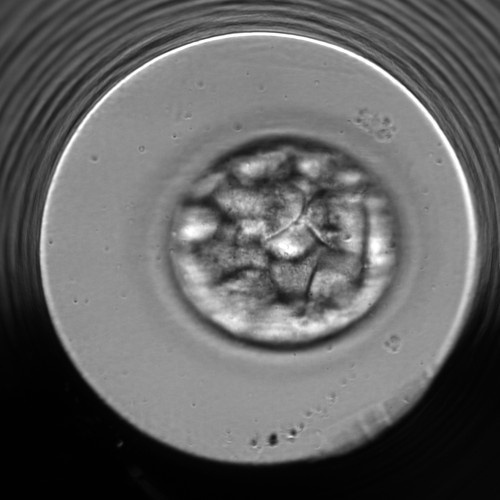
Embryo quality: poor